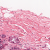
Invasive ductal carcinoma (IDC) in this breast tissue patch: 0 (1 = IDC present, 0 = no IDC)